Aerial crown-view tile of a tropical tree (Barro Colorado Island, Panama), acquired 20250124:
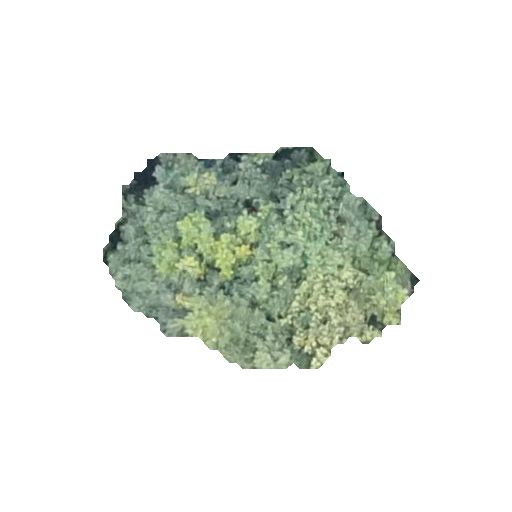
Species: Protium tenuifolium
GBIF accepted scientific name: Protium tenuifolium
Crown area: 74.43 m²